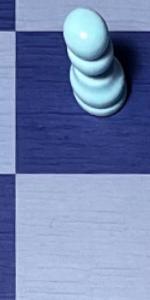
Label: Empty